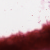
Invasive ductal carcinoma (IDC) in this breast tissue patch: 0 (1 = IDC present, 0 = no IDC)